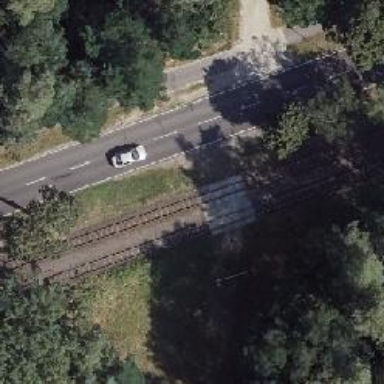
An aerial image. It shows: Tram crossing on the railway.